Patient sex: M
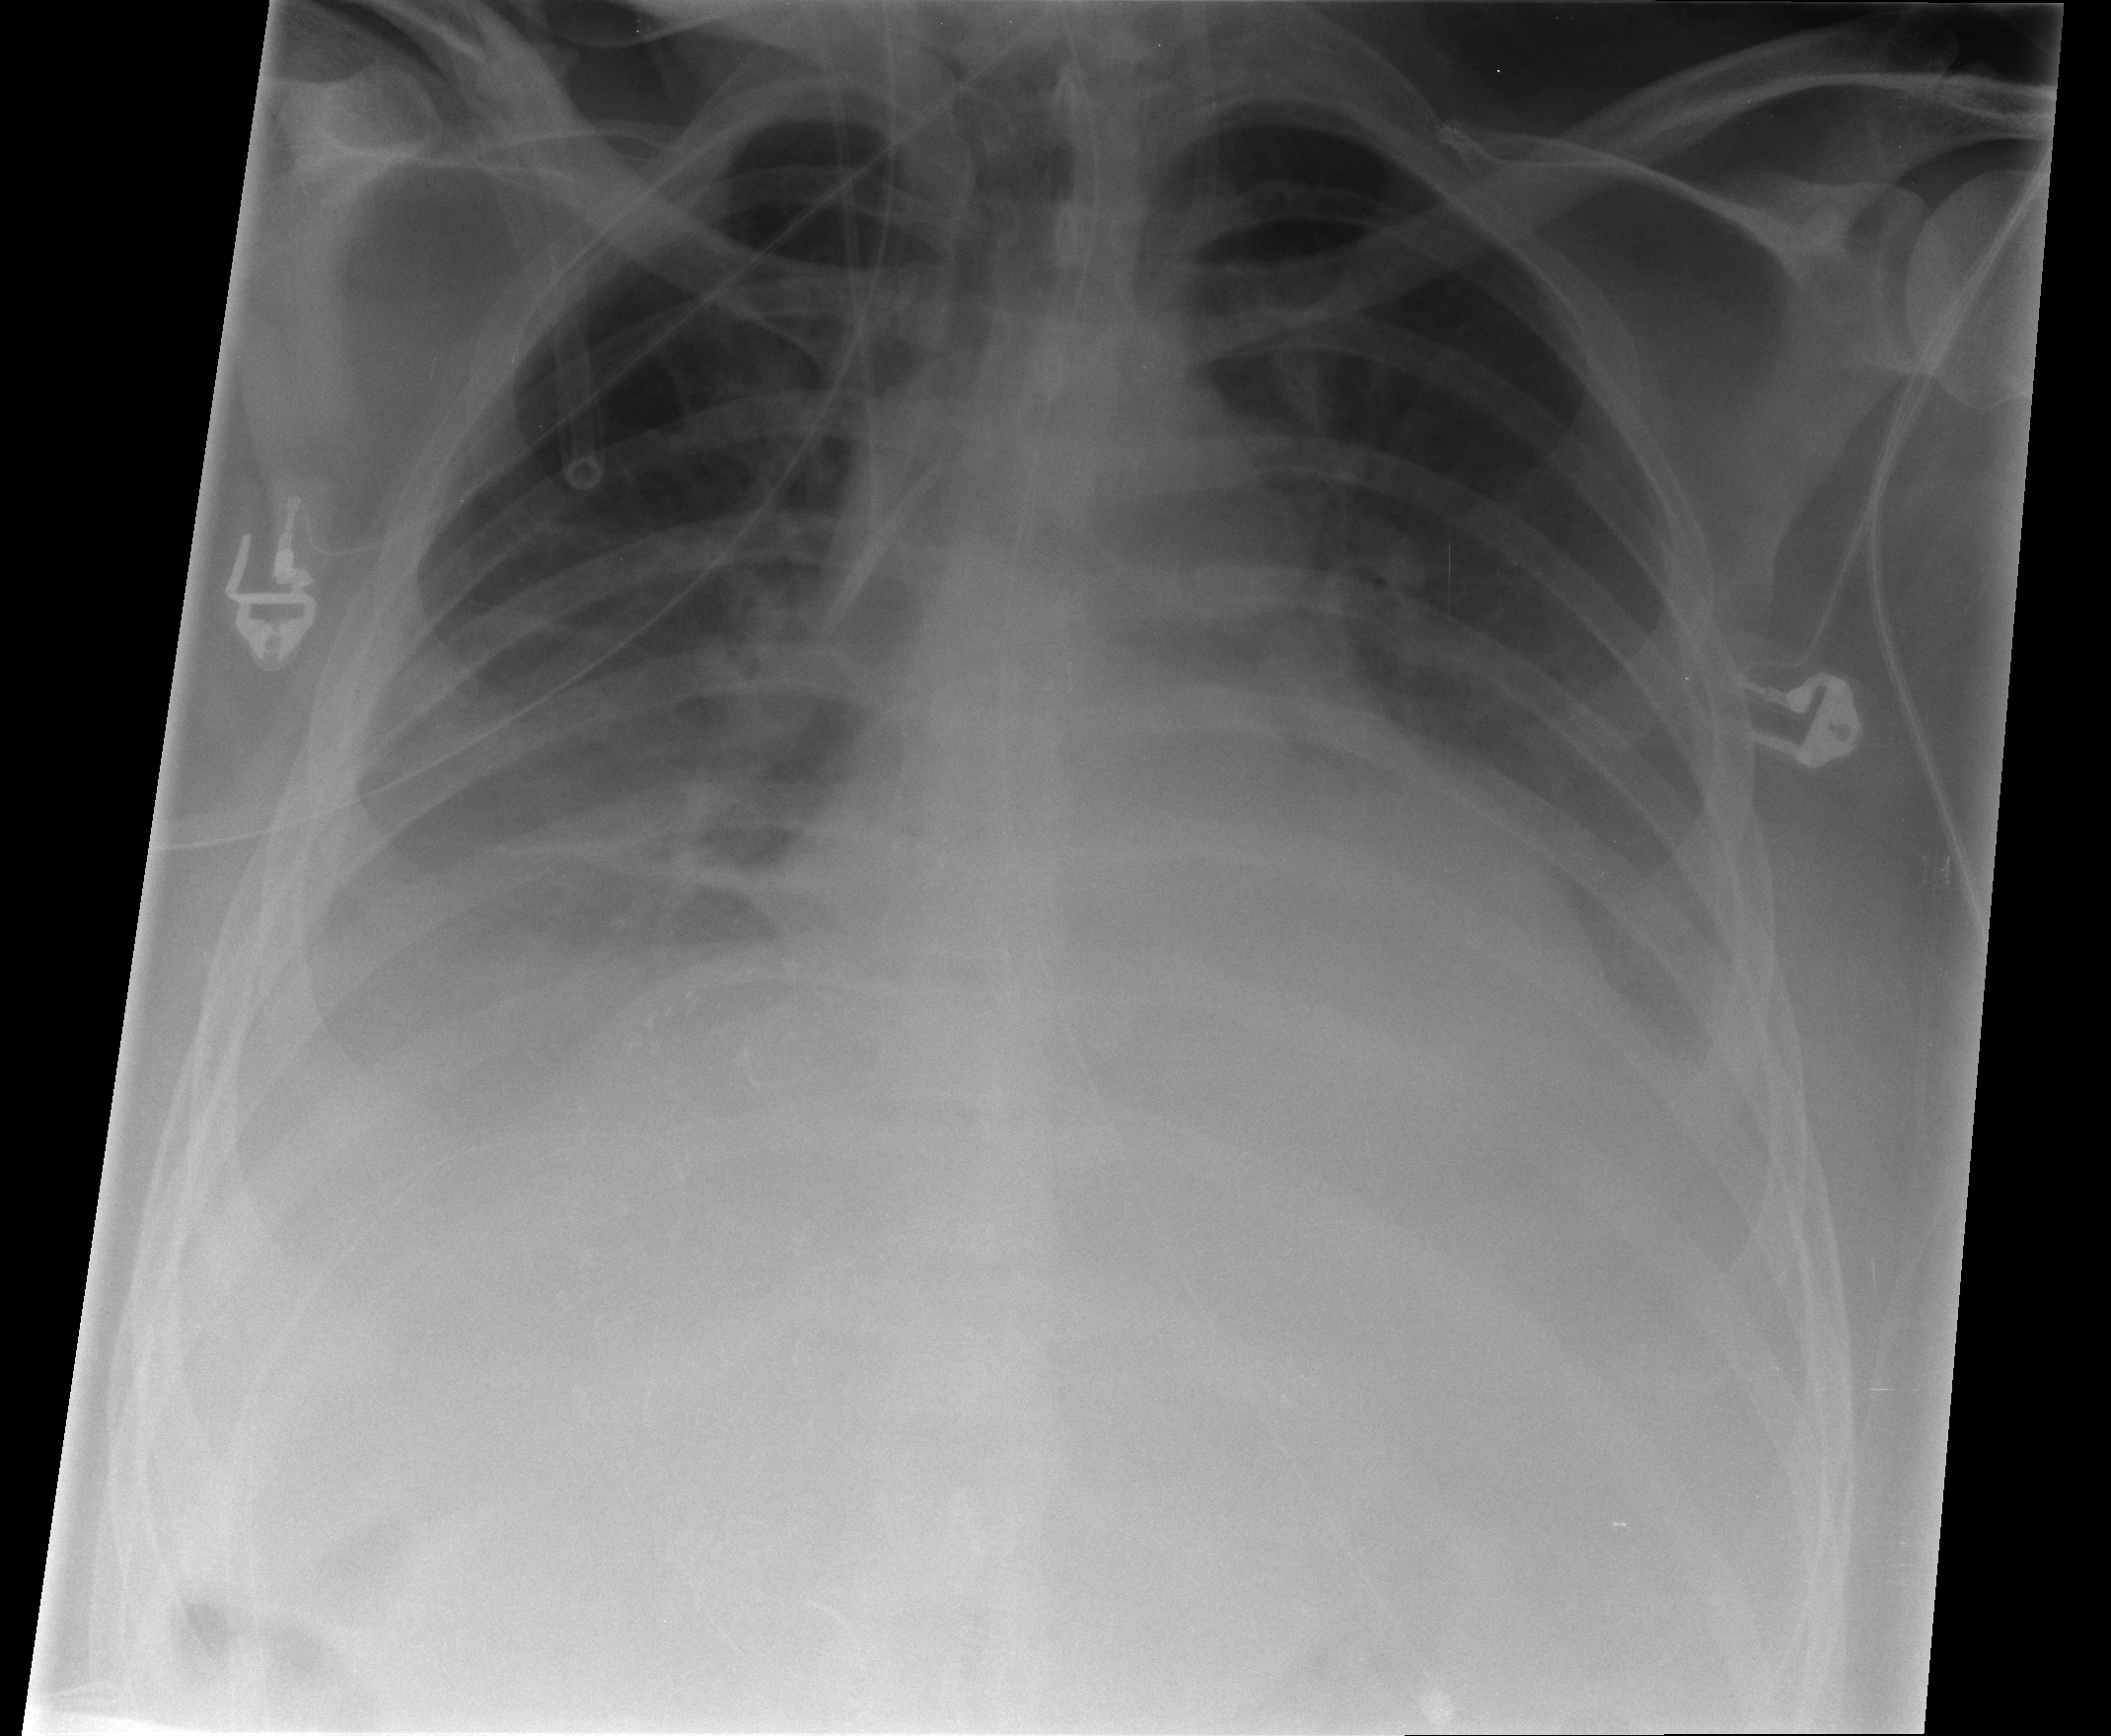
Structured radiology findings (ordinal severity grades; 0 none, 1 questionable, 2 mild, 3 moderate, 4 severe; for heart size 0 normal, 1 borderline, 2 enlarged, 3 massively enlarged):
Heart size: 0
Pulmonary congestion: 0
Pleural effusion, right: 3
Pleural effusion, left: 3
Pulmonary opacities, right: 0
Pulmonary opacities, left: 0
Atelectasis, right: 2
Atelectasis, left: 2